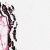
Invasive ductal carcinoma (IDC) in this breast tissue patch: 0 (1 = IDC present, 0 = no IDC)